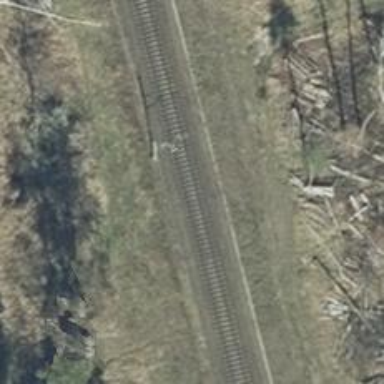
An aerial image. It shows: Light signal at railway crossing.